Field crop: tomato
Growth stage: 1
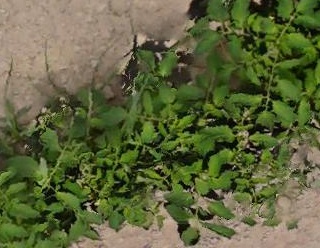
Species: tomato